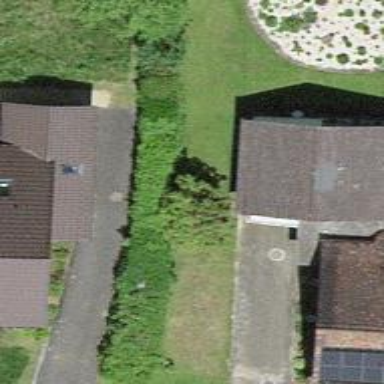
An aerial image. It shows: Hedge barrier.